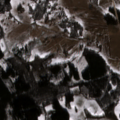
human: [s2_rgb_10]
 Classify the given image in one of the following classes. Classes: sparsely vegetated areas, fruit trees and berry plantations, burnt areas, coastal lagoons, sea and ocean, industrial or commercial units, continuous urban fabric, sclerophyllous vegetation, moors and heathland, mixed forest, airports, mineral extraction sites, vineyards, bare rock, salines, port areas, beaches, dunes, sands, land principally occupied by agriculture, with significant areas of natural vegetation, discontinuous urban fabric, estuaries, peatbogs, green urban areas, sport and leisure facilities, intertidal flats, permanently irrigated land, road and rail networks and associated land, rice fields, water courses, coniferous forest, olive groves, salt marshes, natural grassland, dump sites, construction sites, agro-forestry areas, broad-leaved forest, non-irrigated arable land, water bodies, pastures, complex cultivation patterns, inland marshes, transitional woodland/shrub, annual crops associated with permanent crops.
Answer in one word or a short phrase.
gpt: non-irrigated arable land, complex cultivation patterns, land principally occupied by agriculture, with significant areas of natural vegetation, coniferous forest, mixed forest